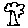
Label: tree